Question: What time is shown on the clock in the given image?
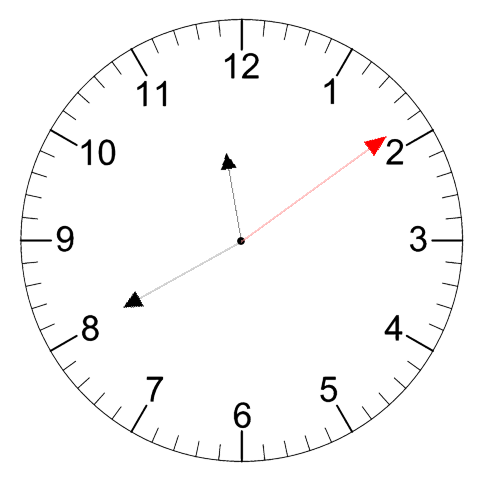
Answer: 11:40:09